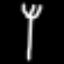
Label: fork